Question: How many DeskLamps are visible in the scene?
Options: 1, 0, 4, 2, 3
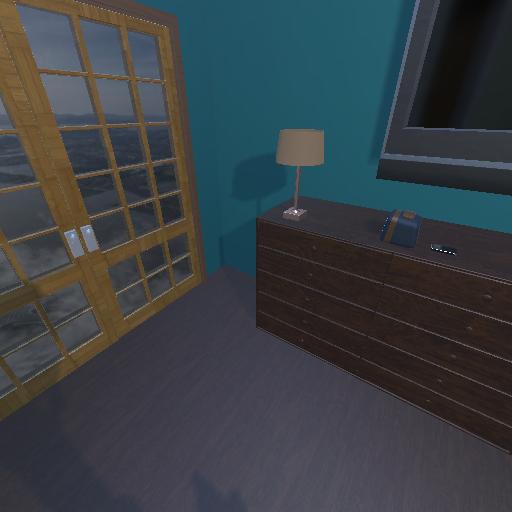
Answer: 1